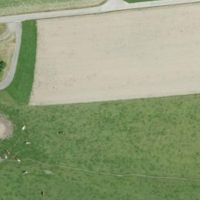
EUNIS habitat code: 52
Species observed at this site:
Cyperus esculentus